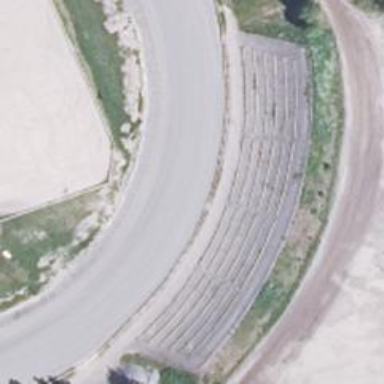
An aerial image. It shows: Grandstand and bleachers on leisure land.